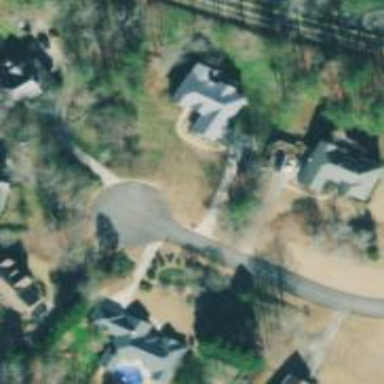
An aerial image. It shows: Residential road.